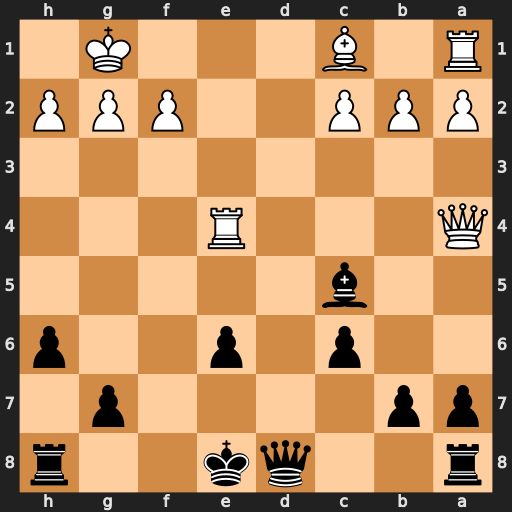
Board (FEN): r2qk2r/pp4p1/2p1p2p/2b5/Q3R3/8/PPP2PPP/R1B3K1
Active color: b
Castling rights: kq
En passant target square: -
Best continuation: Qd1+ Re1 Qxe1#